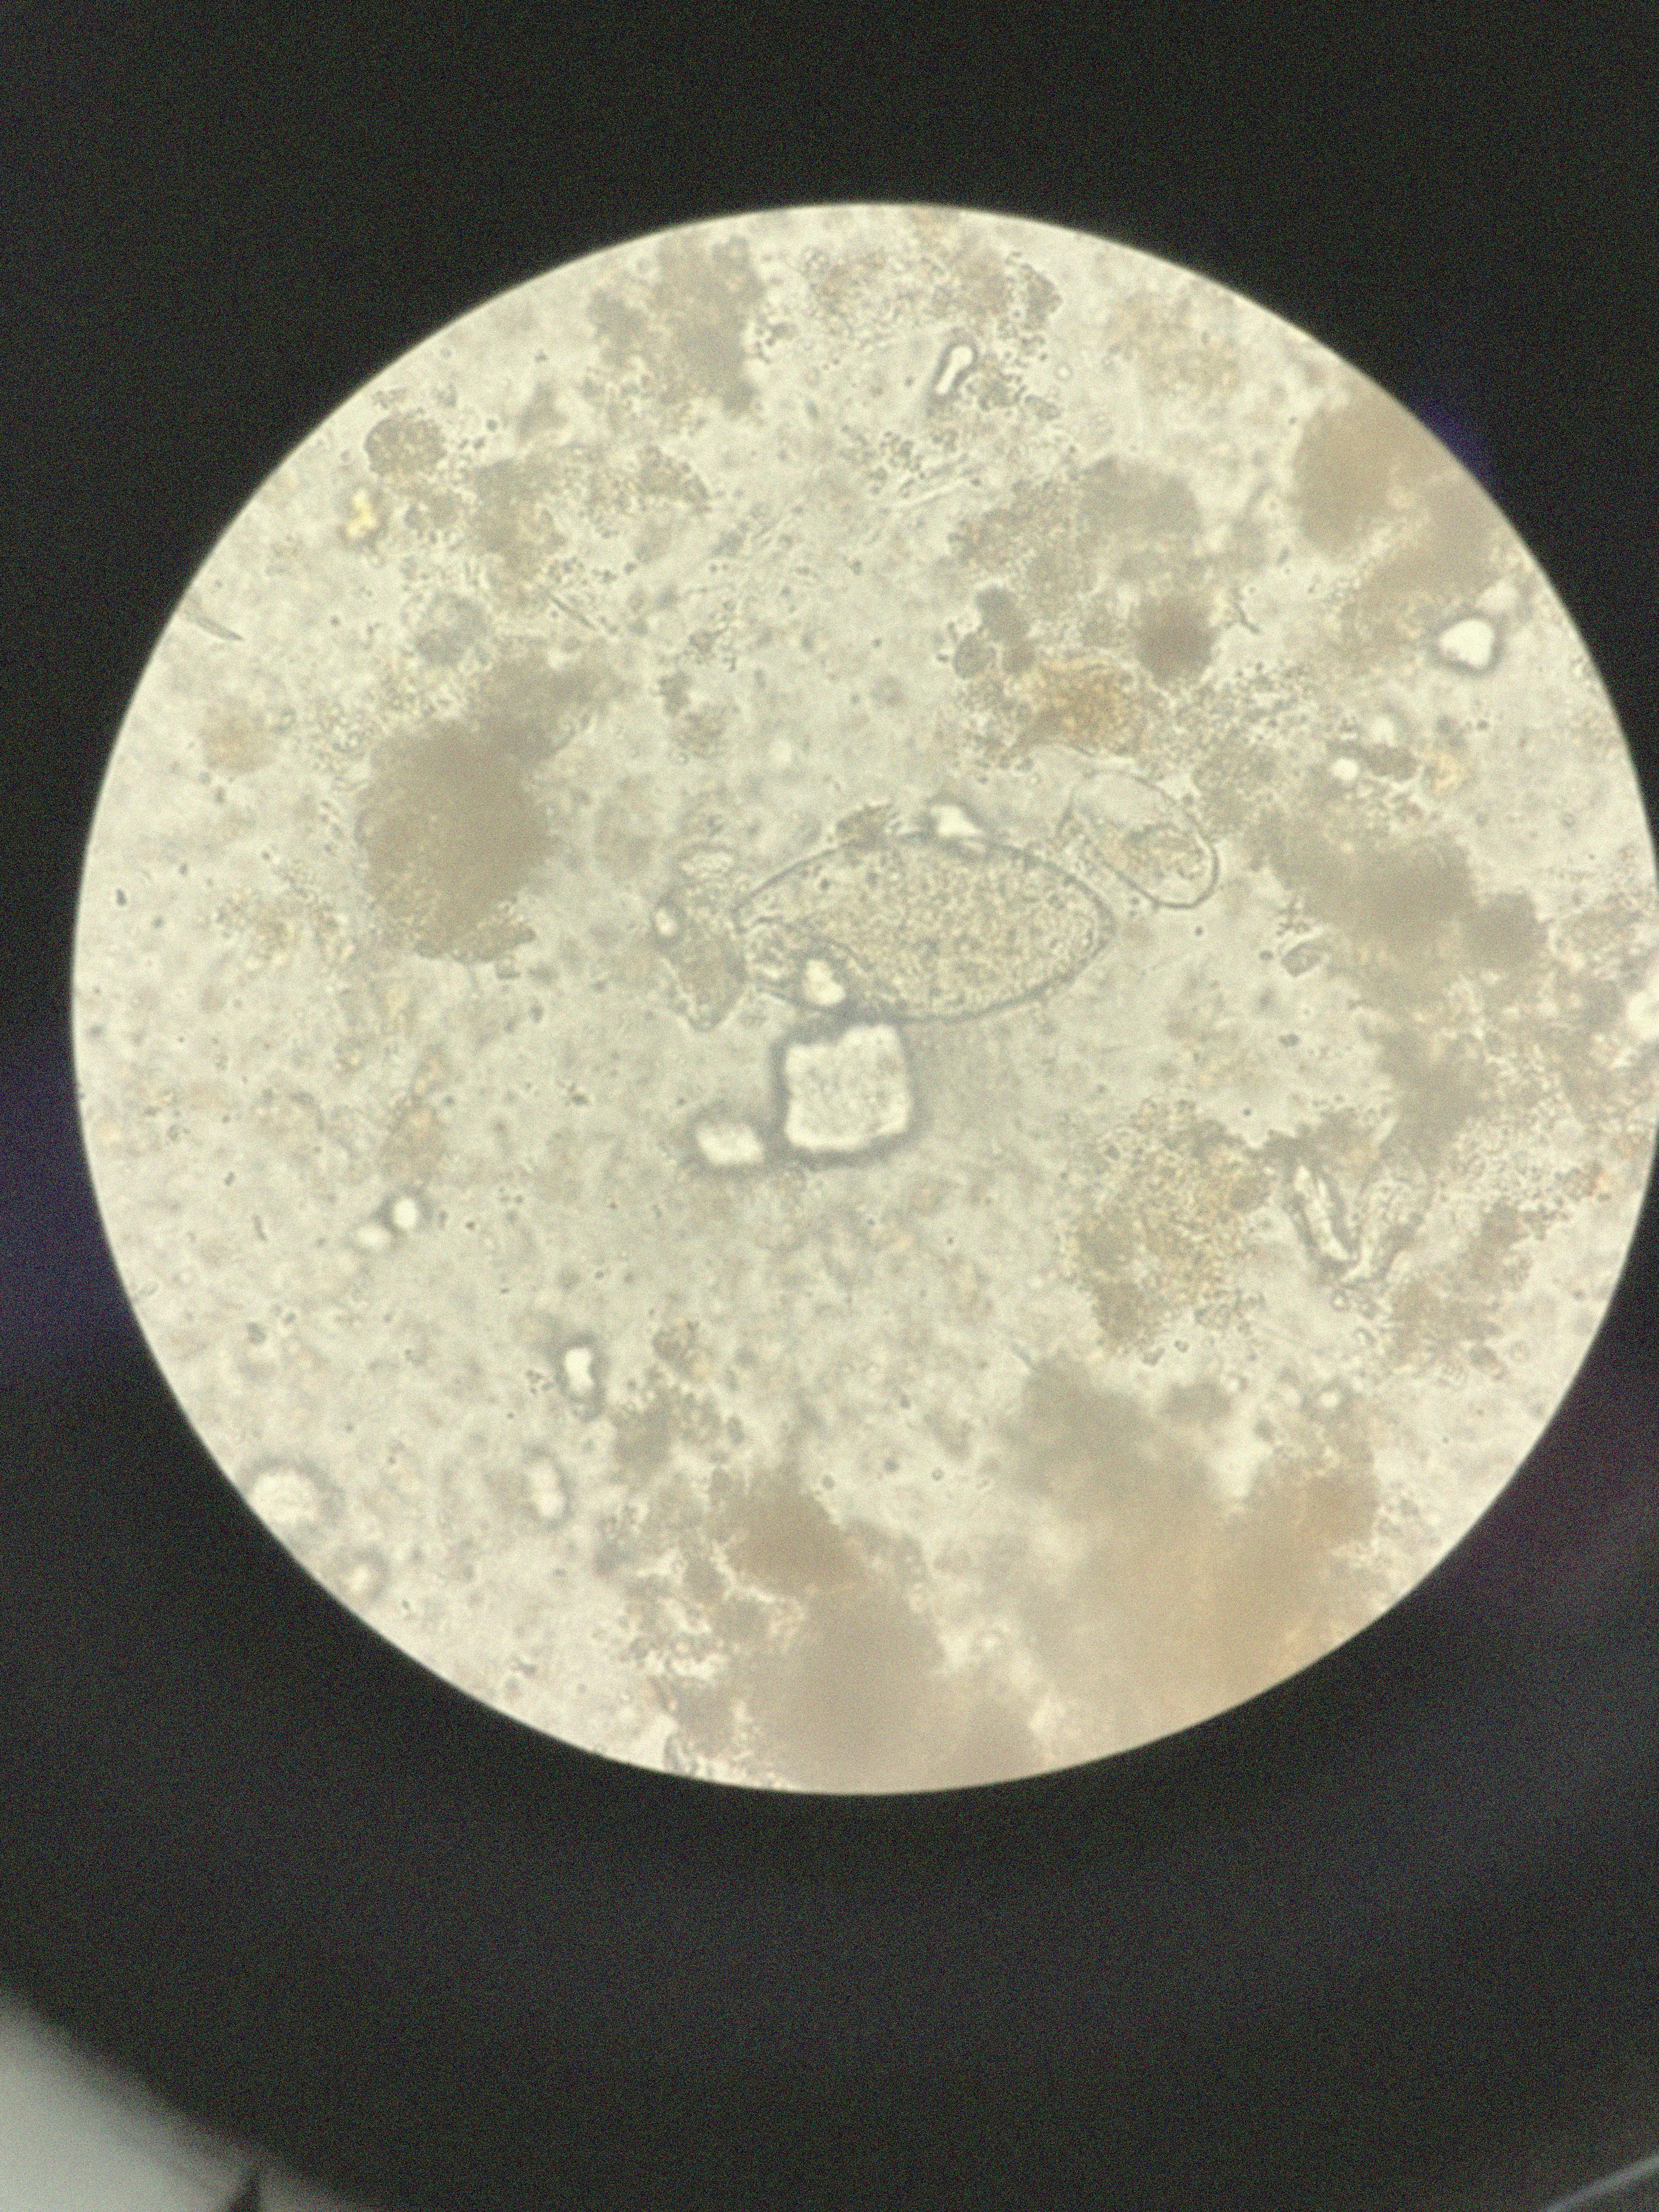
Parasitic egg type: Fasciolopsis buski